Chest X-ray. View position: PA
Patient age: 46
Patient sex: F
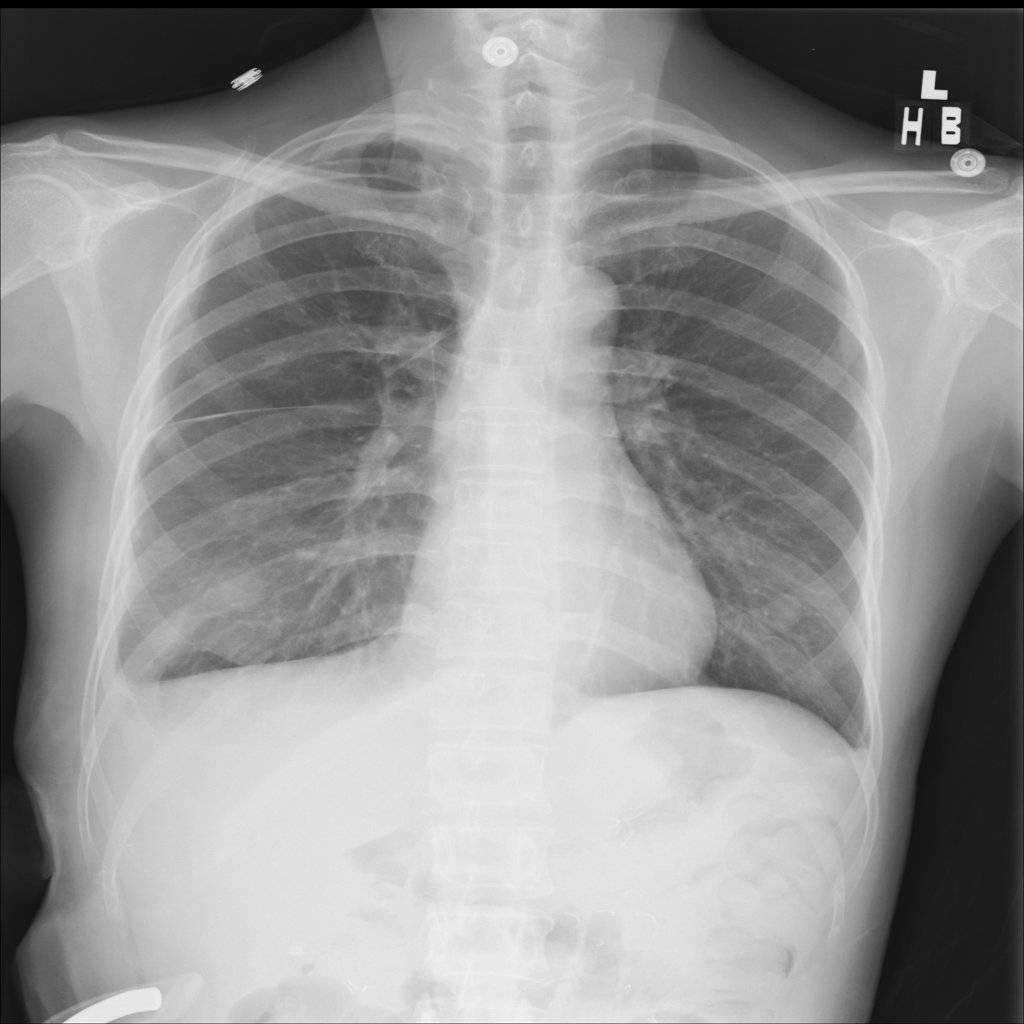
Finding: Pneumothorax